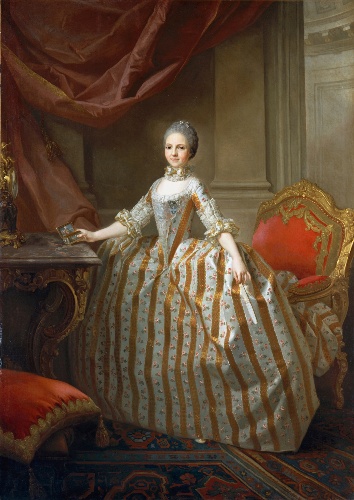
Title: Maria Luisa of Parma (1751–1819), Later Queen of Spain
Artist: Laurent Pécheux
Artist bio: French, Lyons 1729–1821 Turin
Date: 1765
Object type: Painting
Classification: Paintings
Medium: Oil on canvas
Dimensions: 90 7/8 x 64 3/4 in. (230.8 x 164.5 cm)
Department: European Paintings
Credit line: Bequest of Annie C. Kane, 1926
Accession year: 1926
Repository: Metropolitan Museum of Art, New York, NY
Tags: Portraits|Women